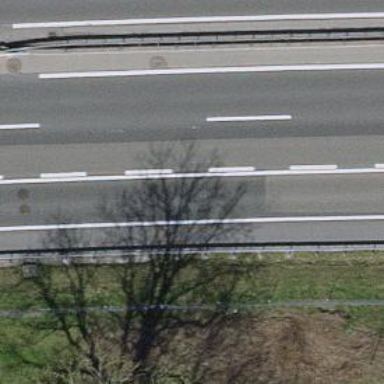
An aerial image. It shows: Motorway junction.